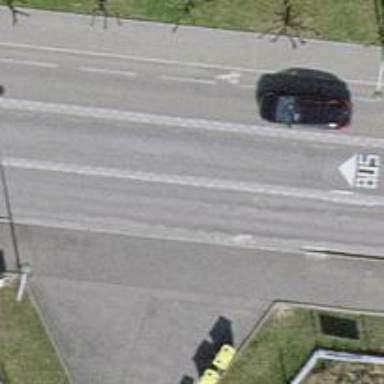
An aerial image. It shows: Tertiary road with asphalt surface and lanes for buses. Both sides of the road have sidewalks.